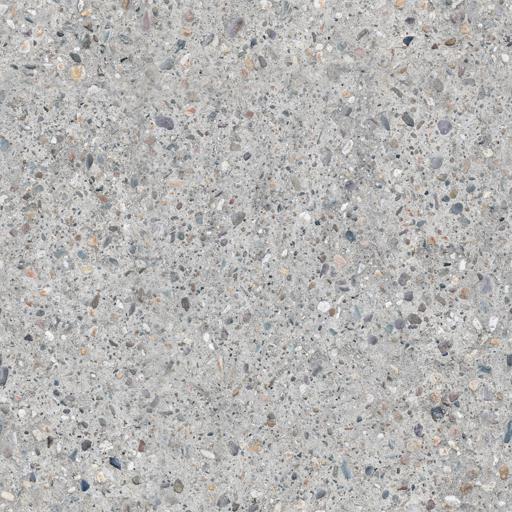
Tags: concrete gray light